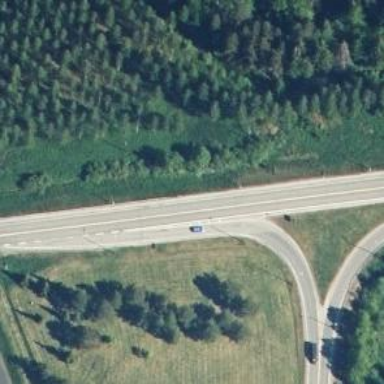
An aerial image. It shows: Motorway junction.